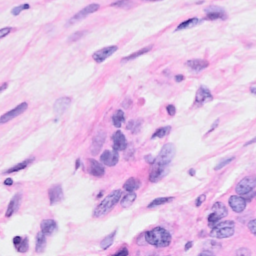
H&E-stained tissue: Breast